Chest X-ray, AP view. Patient: 51 years old, sex M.
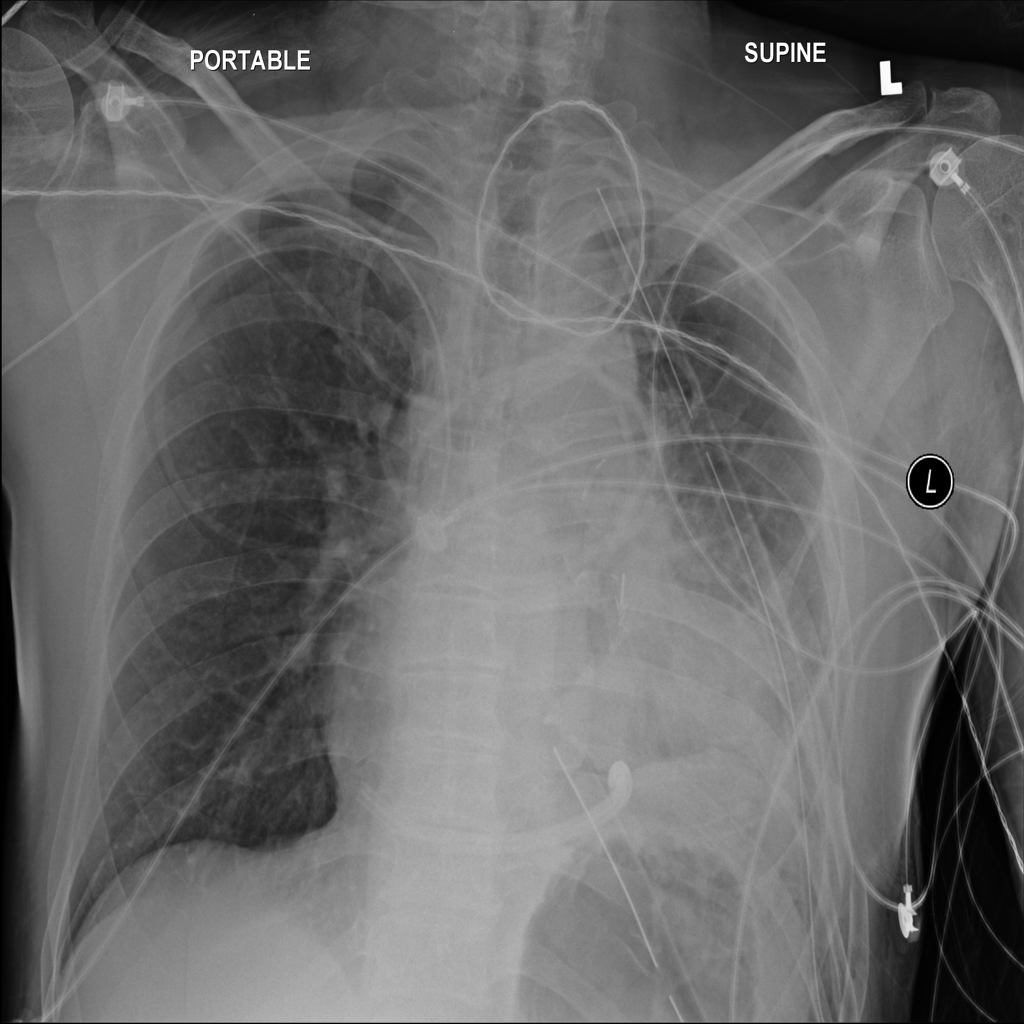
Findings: Effusion, Mass